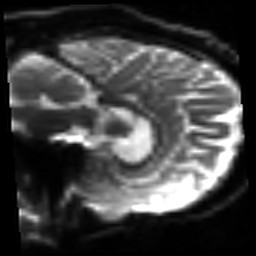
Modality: sbref
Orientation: sagittal
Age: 64
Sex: male
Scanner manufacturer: siemens
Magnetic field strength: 3 T
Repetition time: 3.2 s
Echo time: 0.081 s